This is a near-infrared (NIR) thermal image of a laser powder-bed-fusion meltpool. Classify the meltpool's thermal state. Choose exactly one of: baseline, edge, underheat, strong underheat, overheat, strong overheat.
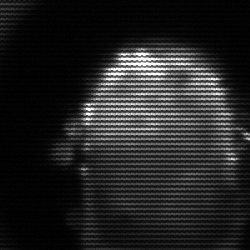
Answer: baseline